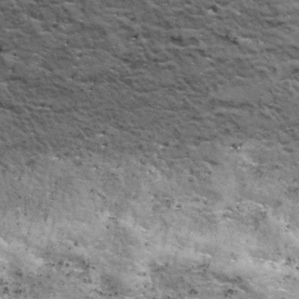
Label: frost